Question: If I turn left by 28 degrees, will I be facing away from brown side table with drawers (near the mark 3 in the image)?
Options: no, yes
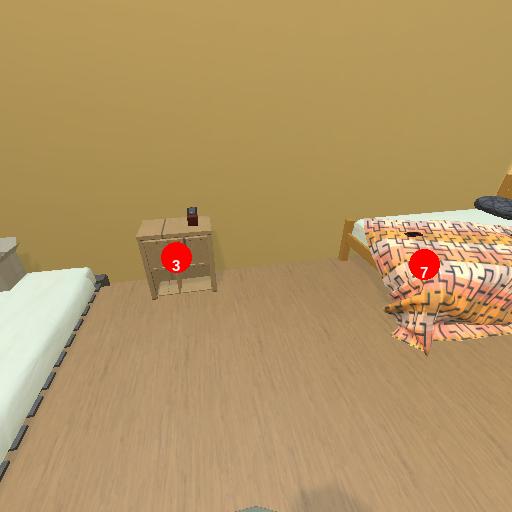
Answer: no